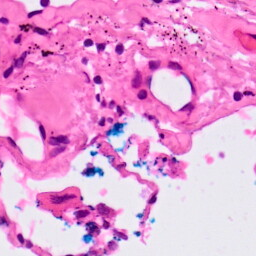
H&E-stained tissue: Lung